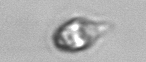
Label: Balanion